Question: The layout should be align half on 1st layout bottom and half on second layouts top, i didn't got any clue on my searching. anyone help me!
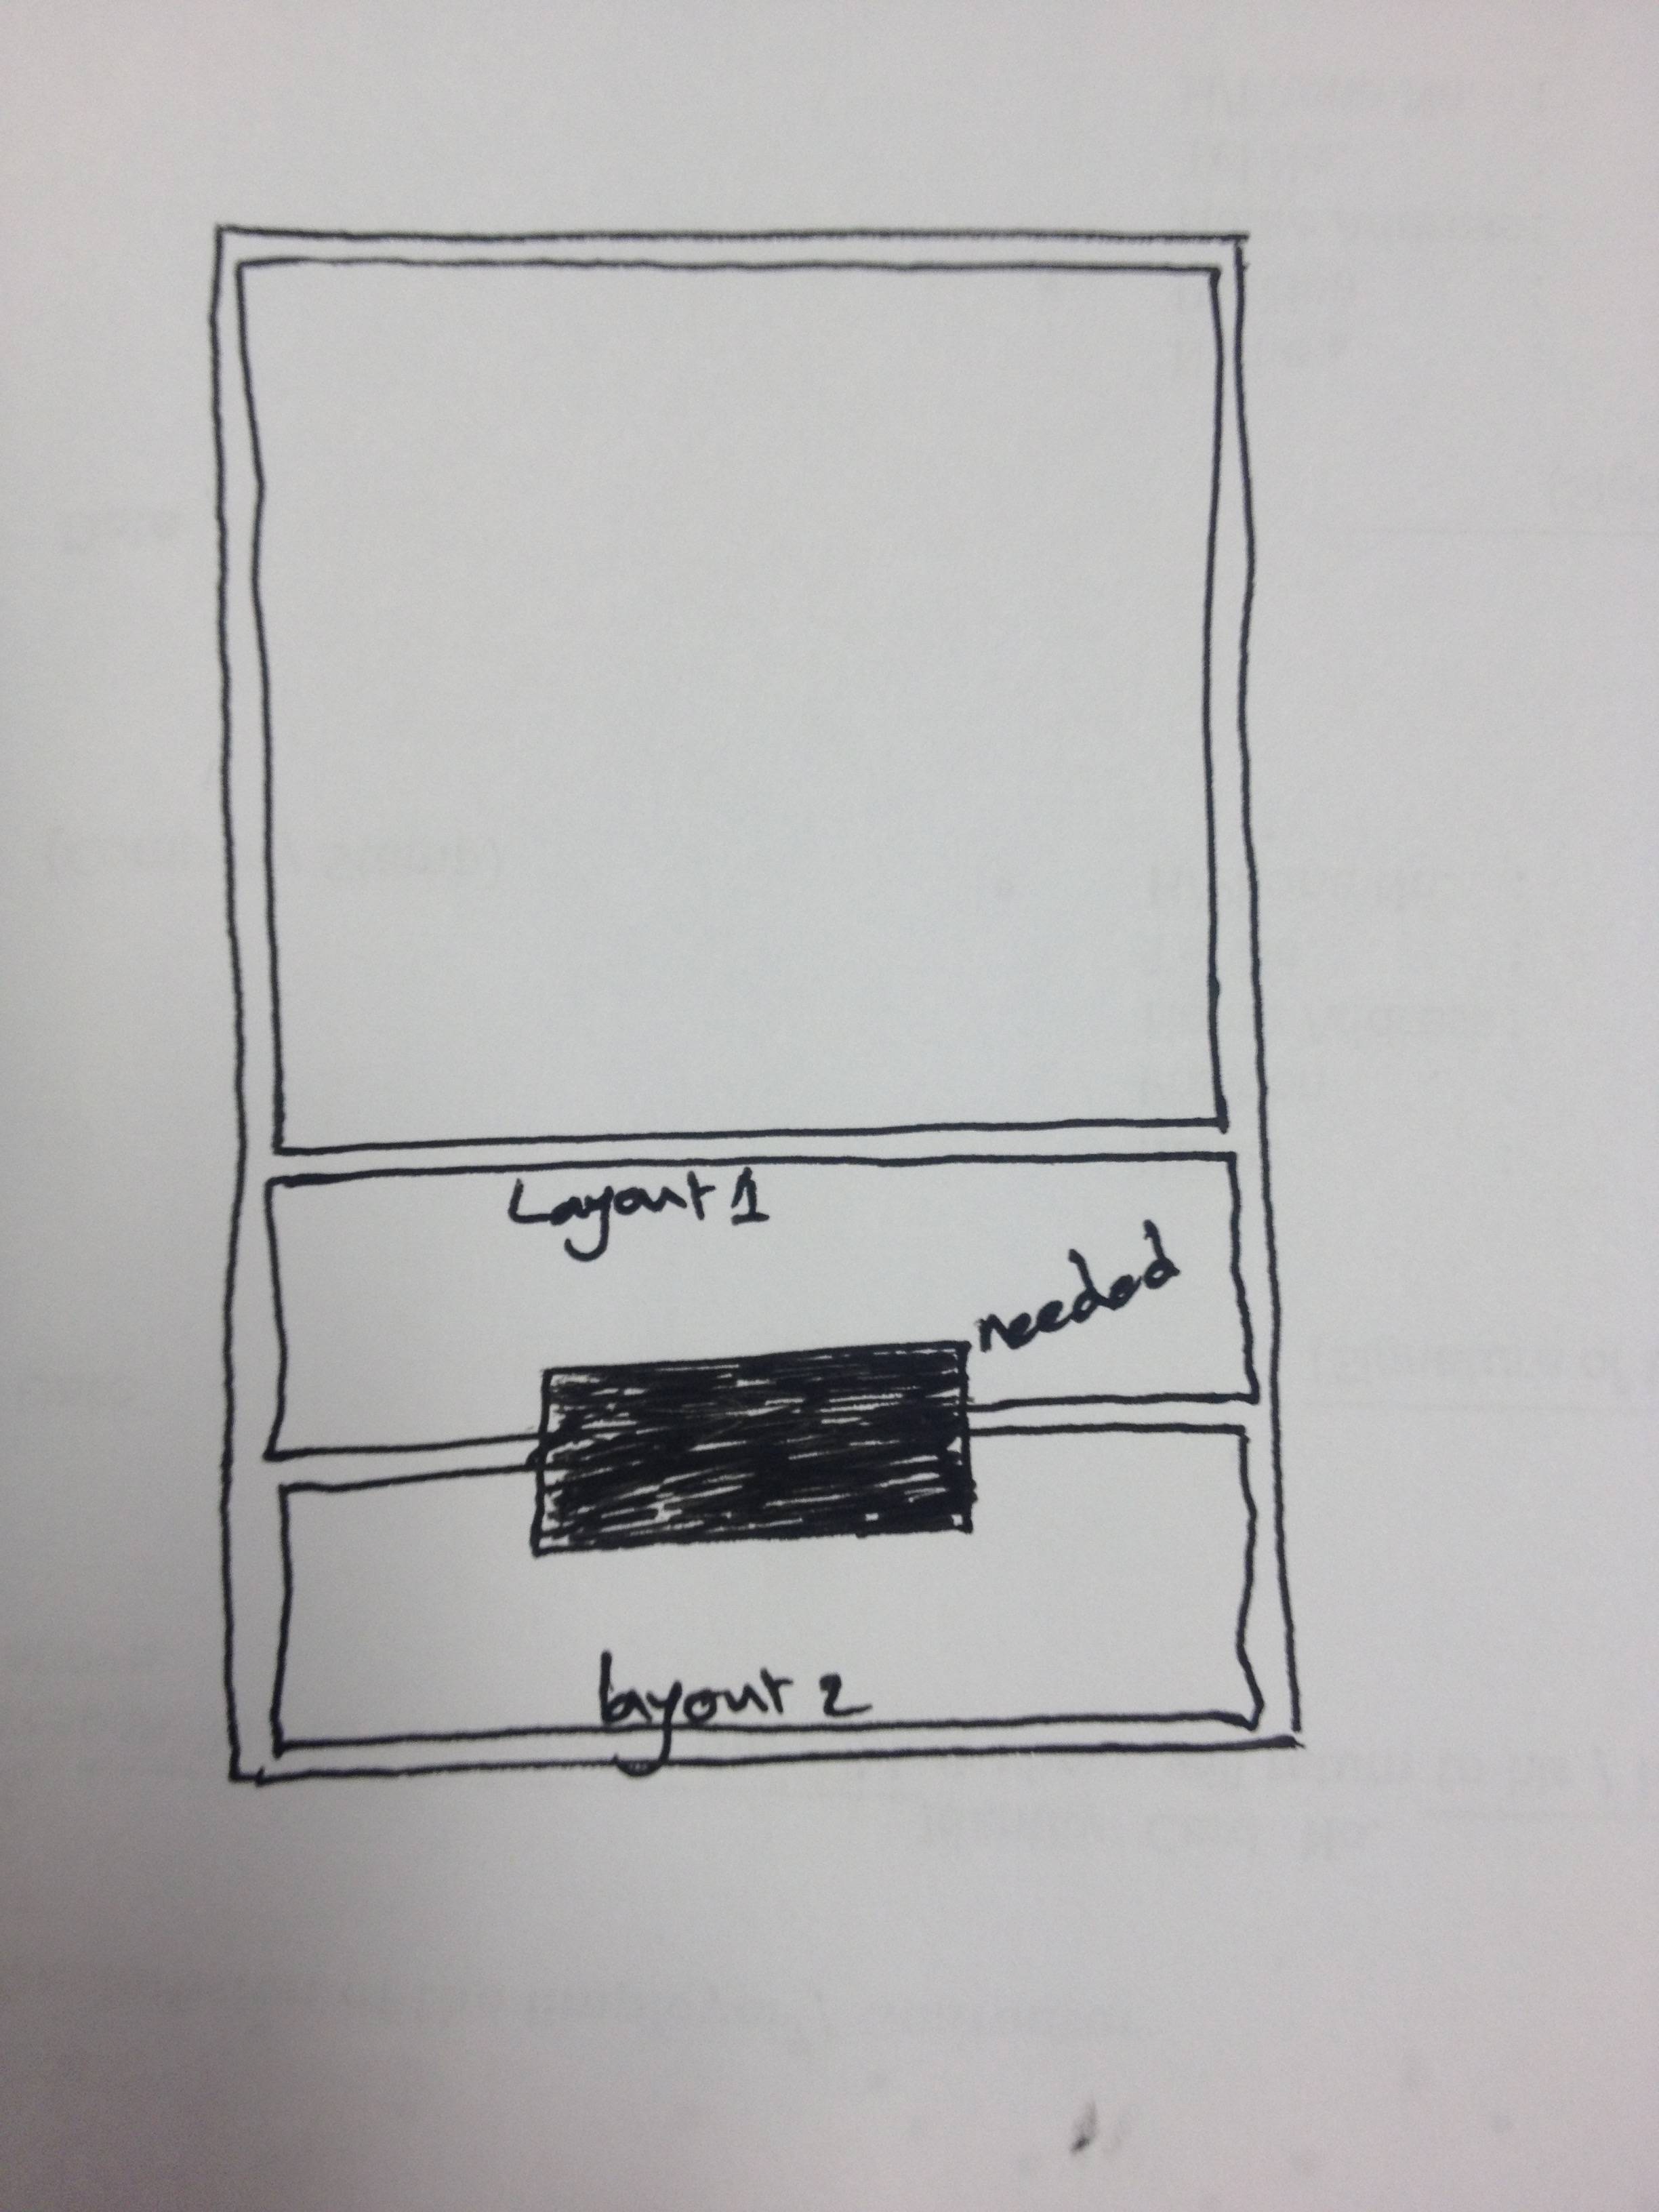
Answer: This would work correct across all resolutions -
'''
<?xml version="1.0" encoding="utf-8"?>
<LinearLayout xmlns:android="http://schemas.android.com/apk/res/android"
android:layout_width="match_parent"
android:layout_height="match_parent"
android:orientation="vertical"
android:weightSum="5">
<LinearLayout
android:layout_width="match_parent"
android:layout_height="0dp"
android:layout_margin="5dp"
android:layout_weight="3"
android:background="#000000" />
<RelativeLayout
android:layout_width="match_parent"
android:layout_height="0dp"
android:layout_weight="2">
<LinearLayout
android:layout_width="match_parent"
android:layout_height="match_parent"
android:orientation="vertical">
<LinearLayout
android:layout_width="match_parent"
android:layout_height="0dp"
android:layout_margin="5dp"
android:layout_weight="1"
android:background="#000000" />
<LinearLayout
android:layout_width="match_parent"
android:layout_height="0dp"
android:layout_margin="5dp"
android:layout_weight="1"
android:background="#000000" />
</LinearLayout>
<LinearLayout
android:layout_width="150dp"
android:layout_height="100dp"
android:layout_centerInParent="true"
android:background="@color/colorAccent" />
</RelativeLayout>
</LinearLayout>
'''